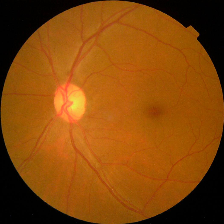
Diabetic retinopathy grade: No DR